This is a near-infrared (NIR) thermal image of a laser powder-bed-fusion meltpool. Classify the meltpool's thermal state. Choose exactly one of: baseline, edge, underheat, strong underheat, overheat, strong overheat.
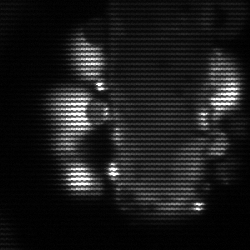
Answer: strong underheat